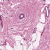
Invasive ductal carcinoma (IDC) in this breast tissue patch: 0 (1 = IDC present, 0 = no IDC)